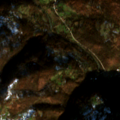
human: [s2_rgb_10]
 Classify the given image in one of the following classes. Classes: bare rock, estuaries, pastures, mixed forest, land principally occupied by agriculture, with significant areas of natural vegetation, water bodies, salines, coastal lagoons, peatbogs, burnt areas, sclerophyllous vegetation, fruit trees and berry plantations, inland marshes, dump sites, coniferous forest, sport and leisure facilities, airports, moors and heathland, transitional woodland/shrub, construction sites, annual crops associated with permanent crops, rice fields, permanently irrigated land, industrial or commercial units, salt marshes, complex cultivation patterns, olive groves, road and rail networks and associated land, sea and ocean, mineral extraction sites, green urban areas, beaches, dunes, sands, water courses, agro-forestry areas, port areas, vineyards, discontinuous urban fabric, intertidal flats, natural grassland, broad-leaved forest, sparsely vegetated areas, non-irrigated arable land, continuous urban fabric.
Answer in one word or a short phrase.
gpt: complex cultivation patterns, land principally occupied by agriculture, with significant areas of natural vegetation, broad-leaved forest